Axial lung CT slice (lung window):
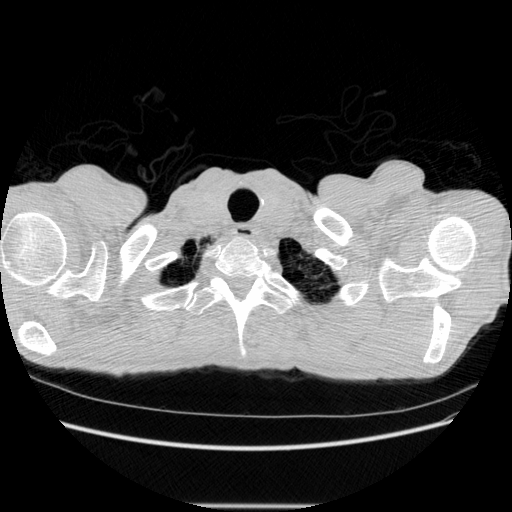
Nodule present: no